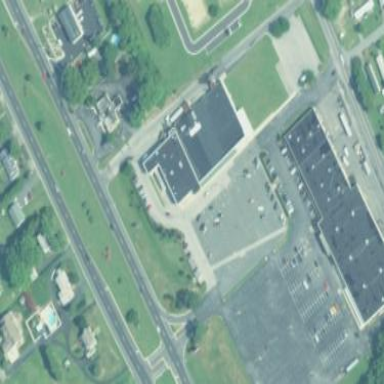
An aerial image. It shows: Building.